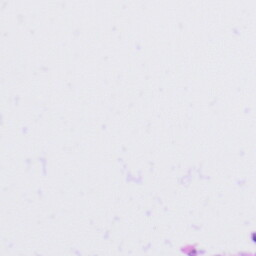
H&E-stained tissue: Tonsil